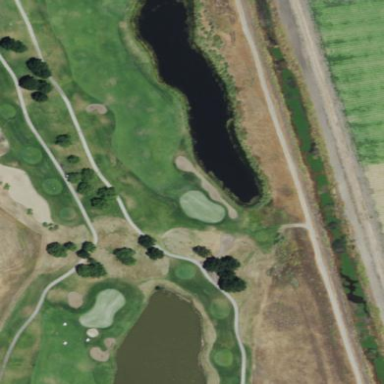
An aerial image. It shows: Water hazard on golf course.